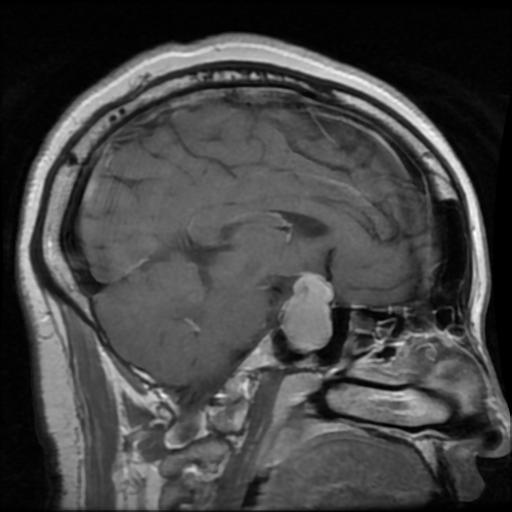
Label: pituitary